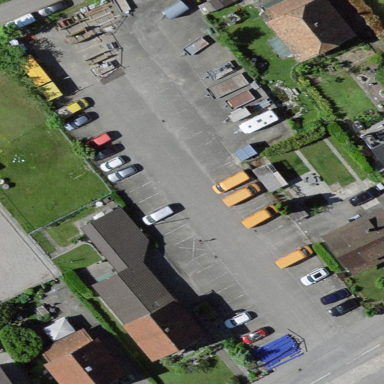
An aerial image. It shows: Parking area with surface.